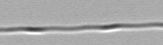
Label: Leptocylindrus